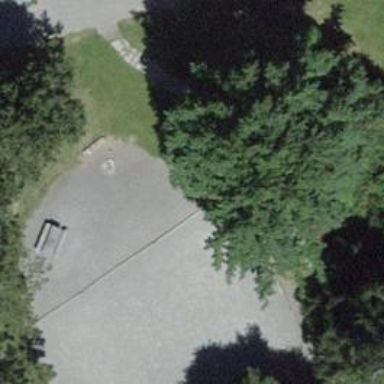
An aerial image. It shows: BBQ amenity.